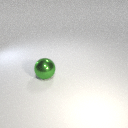
large green metal sphere